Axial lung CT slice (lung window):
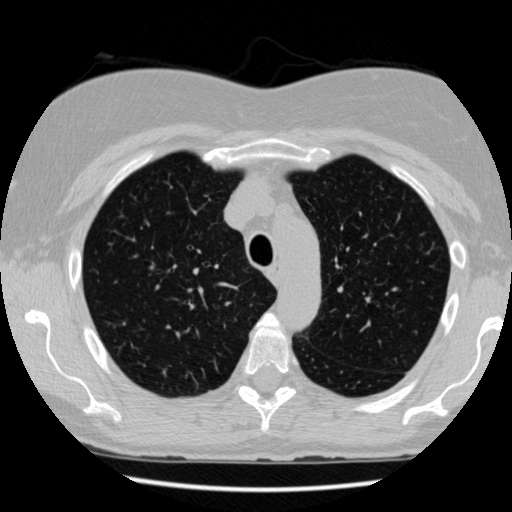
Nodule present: no